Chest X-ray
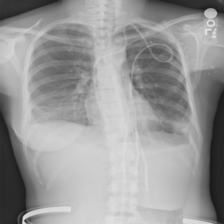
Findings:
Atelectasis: positive
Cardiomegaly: negative
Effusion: positive
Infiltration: negative
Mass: negative
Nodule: negative
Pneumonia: negative
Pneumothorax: negative
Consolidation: negative
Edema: negative
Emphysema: negative
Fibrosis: negative
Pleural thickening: negative
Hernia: negative